Field crop: maize
Growth stage: 2
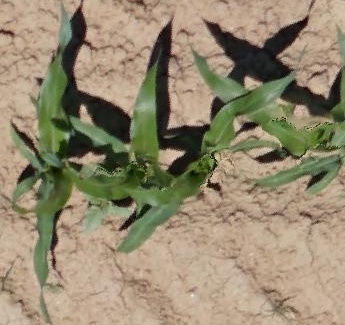
Species: maize